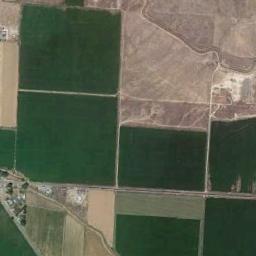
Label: rectangular_farmland